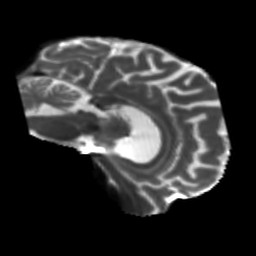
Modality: T2w
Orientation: sagittal
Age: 55
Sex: male
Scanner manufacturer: siemens
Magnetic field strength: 3 T
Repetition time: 5.47 s
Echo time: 0.0854 s